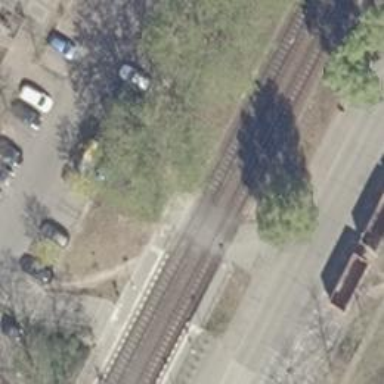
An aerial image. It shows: Uncontrolled tram railway crossing.